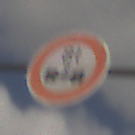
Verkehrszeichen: TatsaechlicheAchslast
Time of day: Midday
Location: Outdoor (RoadRail)
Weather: PartlyCloudy
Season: NotSpecified
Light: Natural